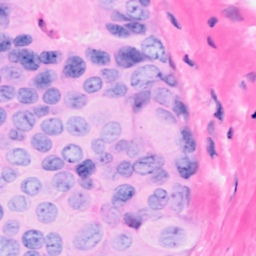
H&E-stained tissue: Breast